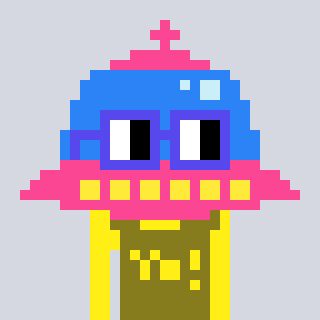
a pixel art character with square blue glasses, a ufo-shaped head and a gunk-colored body on a cool background